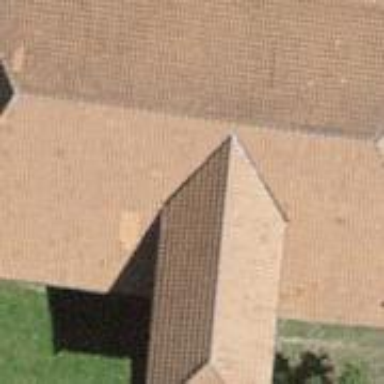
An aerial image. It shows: Barn.